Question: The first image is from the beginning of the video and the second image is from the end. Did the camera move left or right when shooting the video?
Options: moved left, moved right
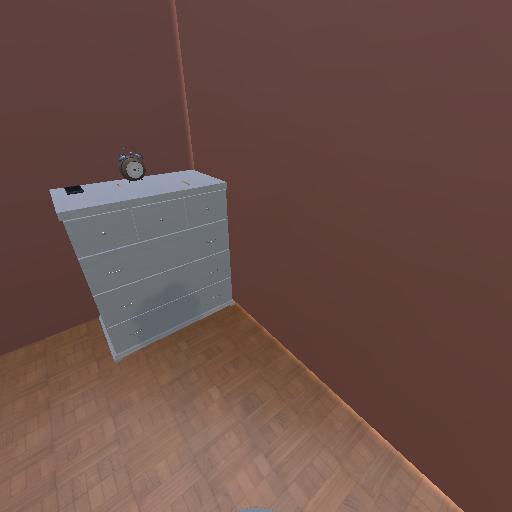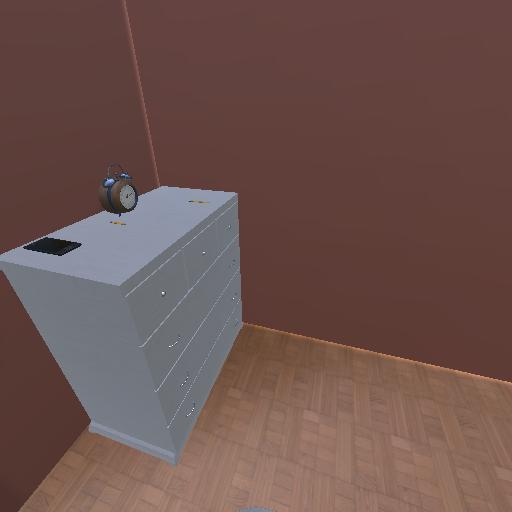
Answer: moved left